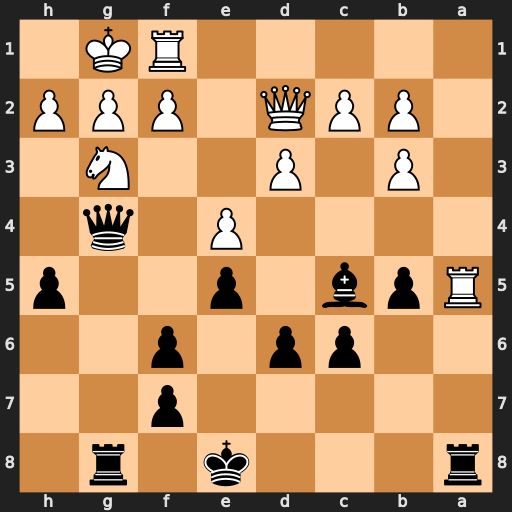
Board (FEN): r3k1r1/5p2/2pp1p2/Rpb1p2p/4P1q1/1P1P2N1/1PPQ1PPP/5RK1
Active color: b
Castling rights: q
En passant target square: -
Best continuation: Rxa5 Qxa5 h4